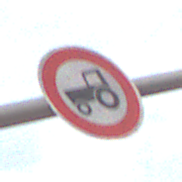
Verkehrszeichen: VerbotKraftfahrzeugeZuegeNichtSchneller25
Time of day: SunriseSunset
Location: Outdoor (Nature)
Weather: PartlyCloudy
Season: NotSpecified
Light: Natural